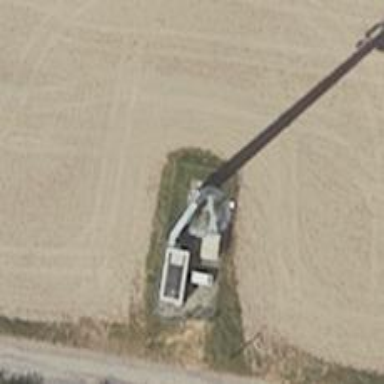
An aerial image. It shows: Mast structure.